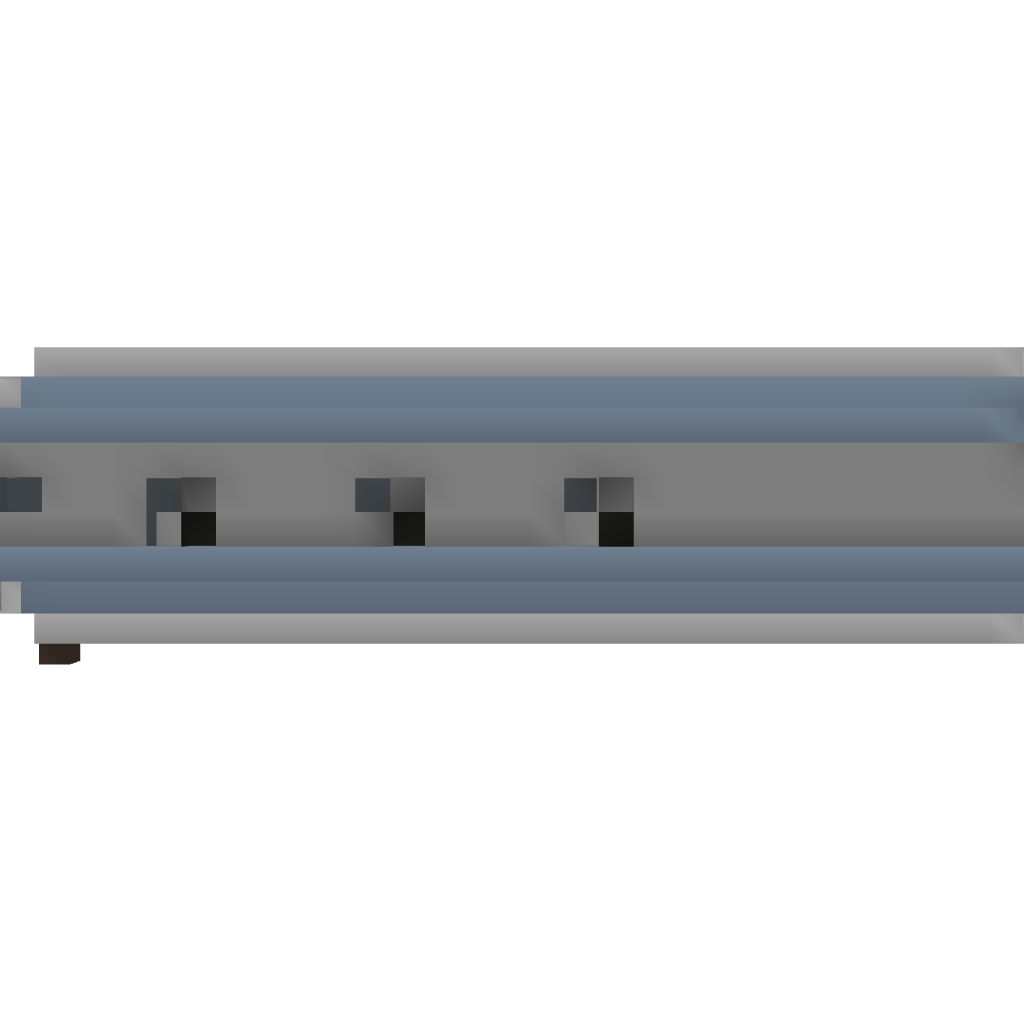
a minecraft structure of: Functional Corvette Airship